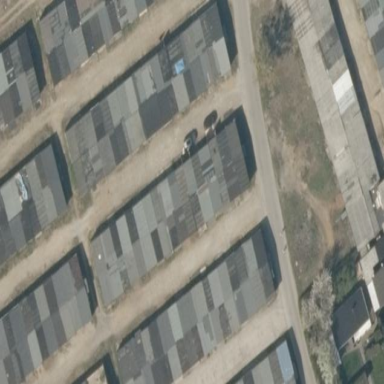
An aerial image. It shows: Group of garages.